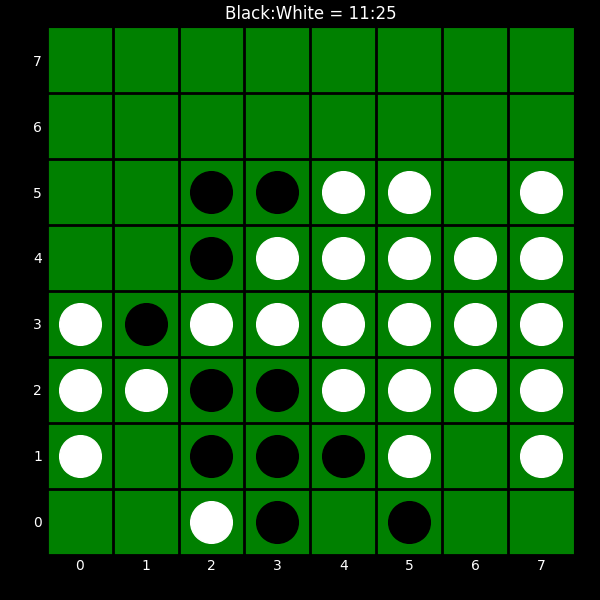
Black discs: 11
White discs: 25